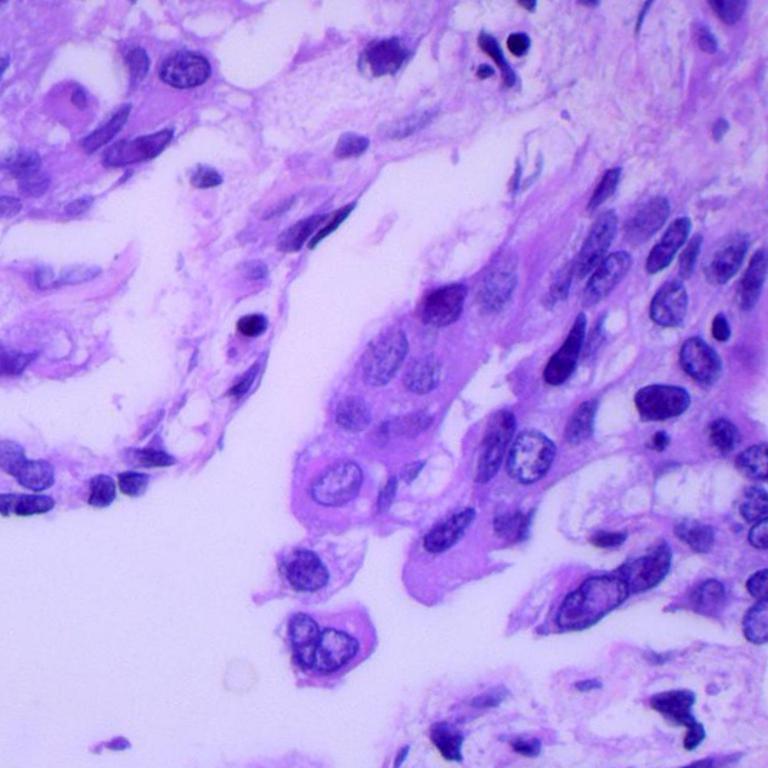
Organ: lung
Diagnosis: adenocarcinomas